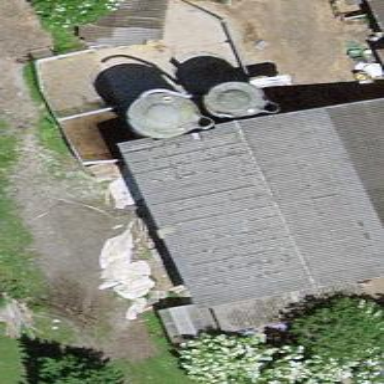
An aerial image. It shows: Rural barn.